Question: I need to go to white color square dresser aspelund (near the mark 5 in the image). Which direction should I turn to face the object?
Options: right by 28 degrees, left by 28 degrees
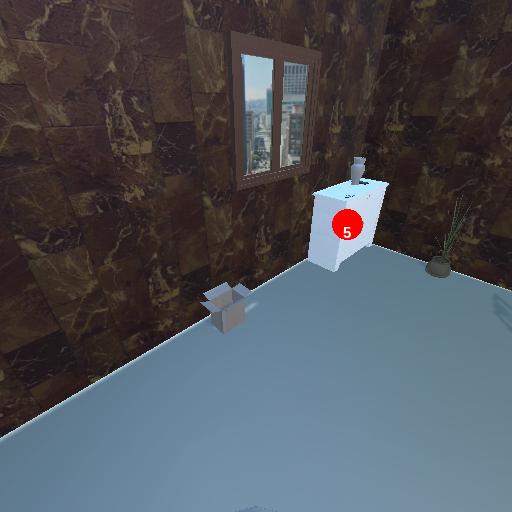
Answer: right by 28 degrees